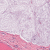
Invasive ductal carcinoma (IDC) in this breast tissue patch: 0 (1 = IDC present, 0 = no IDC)